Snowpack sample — Buffalo Mountain, Silverthorne, Colorado, USA (1/25/25, 10:11 AM MST)
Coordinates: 39.6222, -106.1139
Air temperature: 22 °F
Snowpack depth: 110 cm
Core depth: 40 cm
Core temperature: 46.4 °F
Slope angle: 12°, slope face: 102°
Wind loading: high
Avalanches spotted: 0
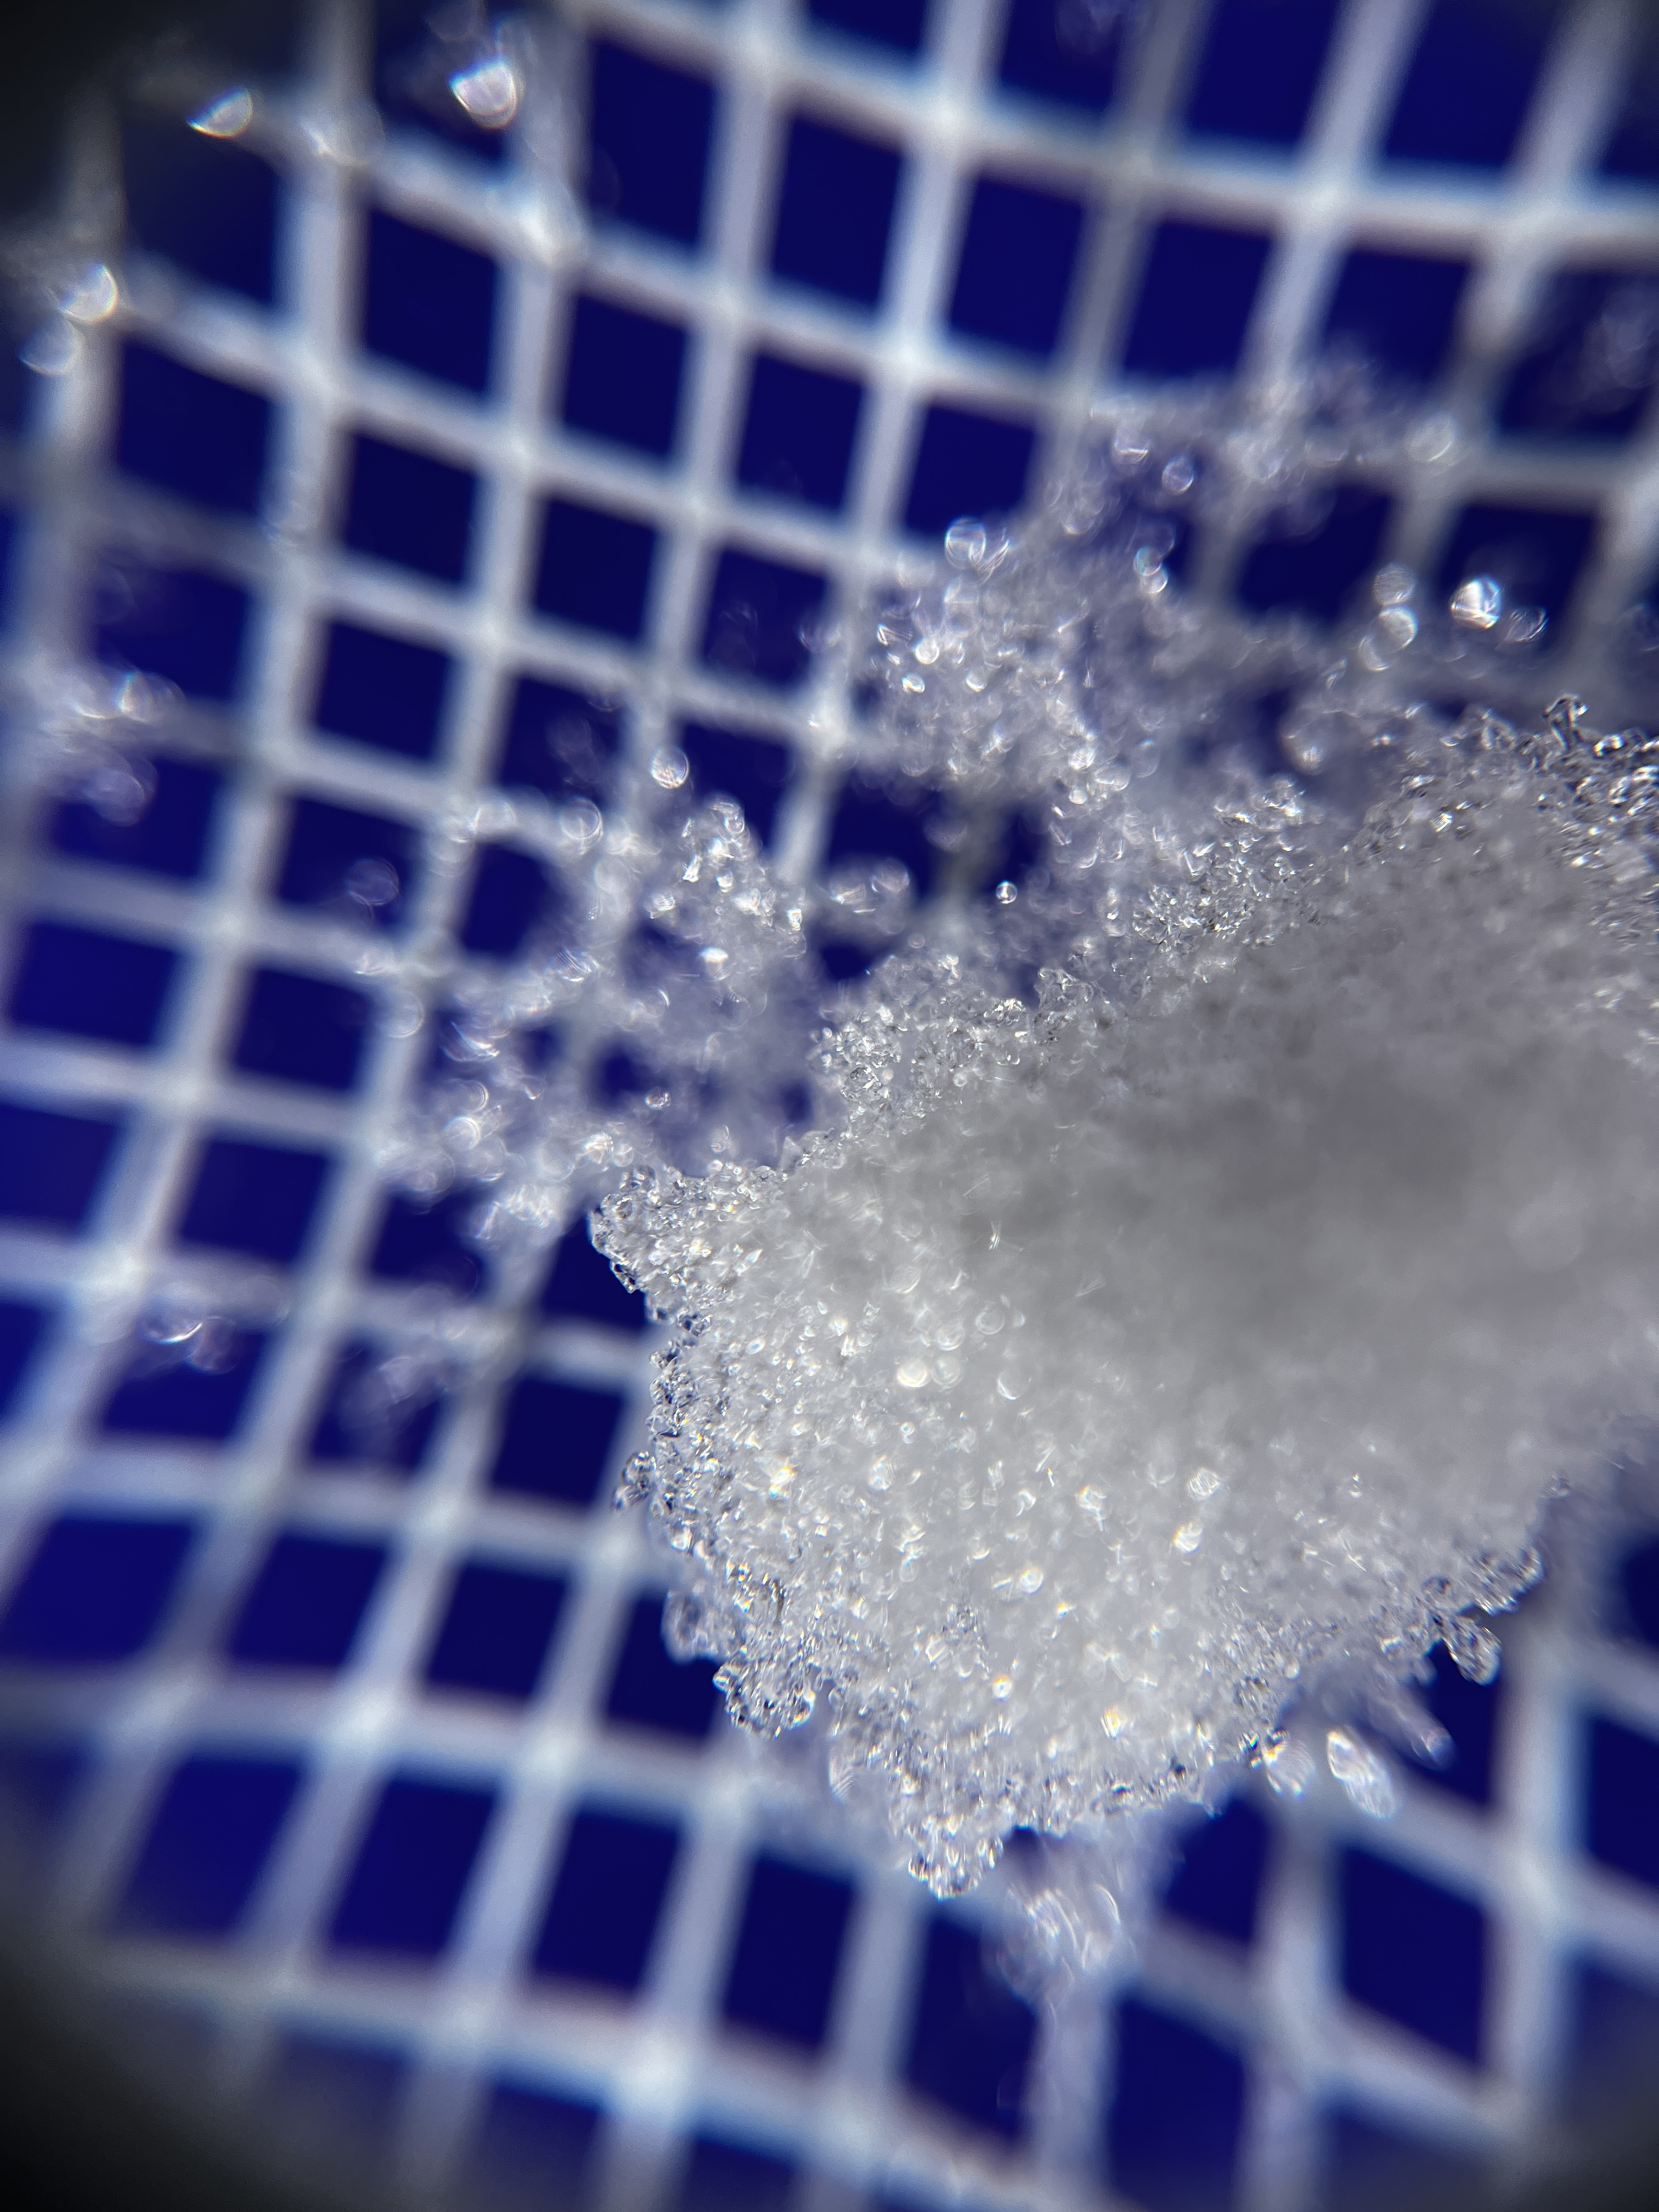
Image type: magnified_profile
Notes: No avalanches nearby, collected on the outskirts of a fire break 15 meters from the treeline, on way to Buffalo and Red Mountain